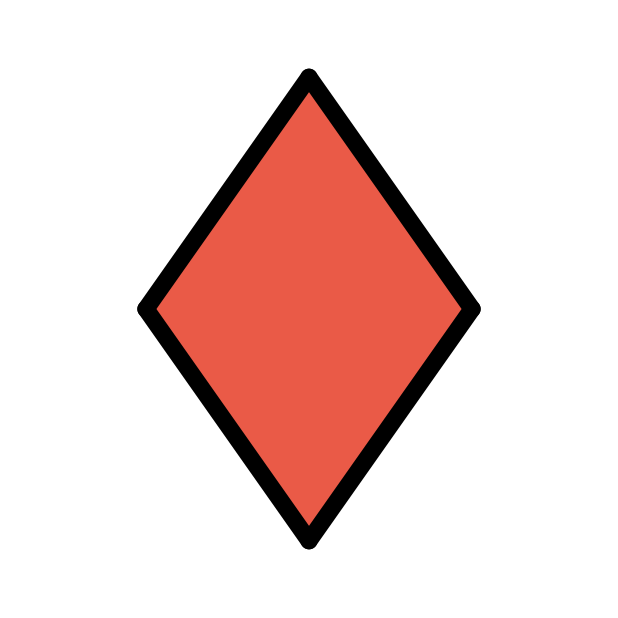
diamond suit